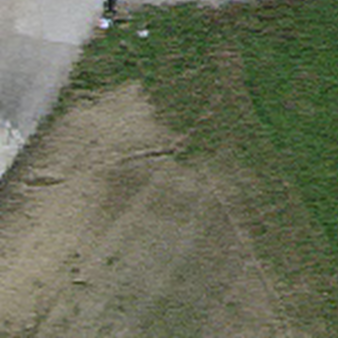
Label: other